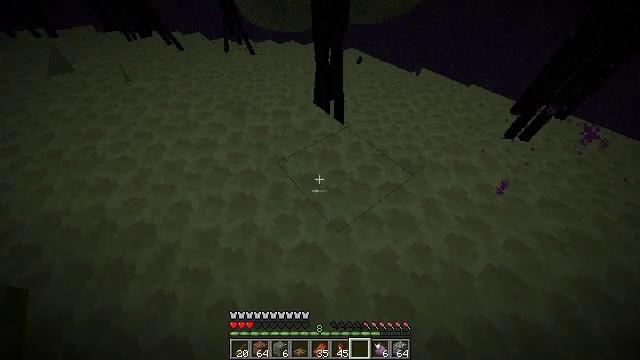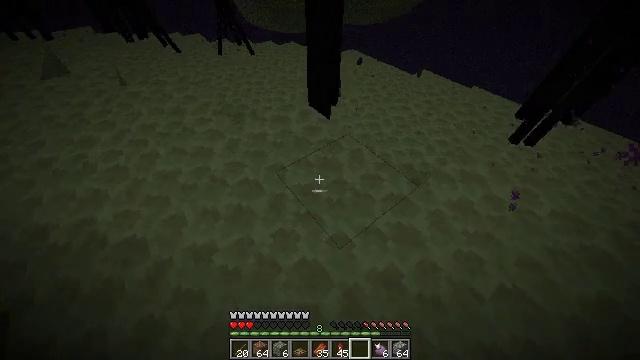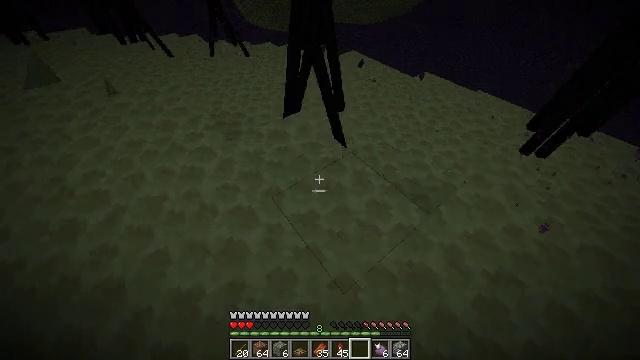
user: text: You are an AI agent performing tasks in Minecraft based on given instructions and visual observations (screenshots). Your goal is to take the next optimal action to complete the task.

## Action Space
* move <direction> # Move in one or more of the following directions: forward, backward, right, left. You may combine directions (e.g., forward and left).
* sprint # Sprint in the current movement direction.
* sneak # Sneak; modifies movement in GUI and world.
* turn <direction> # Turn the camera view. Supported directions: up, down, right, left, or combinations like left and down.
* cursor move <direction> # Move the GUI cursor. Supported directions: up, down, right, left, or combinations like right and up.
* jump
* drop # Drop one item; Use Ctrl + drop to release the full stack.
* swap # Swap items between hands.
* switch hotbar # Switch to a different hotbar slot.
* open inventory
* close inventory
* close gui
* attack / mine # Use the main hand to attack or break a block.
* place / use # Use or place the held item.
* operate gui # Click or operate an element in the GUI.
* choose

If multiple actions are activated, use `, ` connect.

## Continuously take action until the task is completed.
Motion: motion action
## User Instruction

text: Drop a mutton.
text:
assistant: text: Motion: move forward, sprint
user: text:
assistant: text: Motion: move forward, sprint
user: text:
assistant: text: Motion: no_op